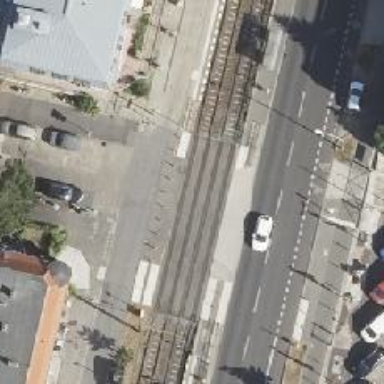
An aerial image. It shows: Uncontrolled tram railway crossing.